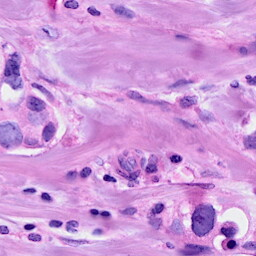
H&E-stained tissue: Breast